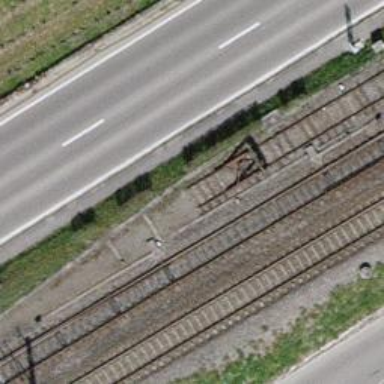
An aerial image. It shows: Railway buffer stop.